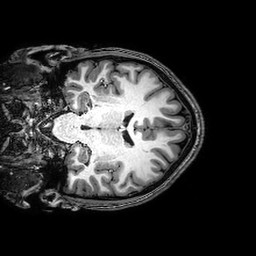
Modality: T1w
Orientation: coronal
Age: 25
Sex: male
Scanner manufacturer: philips
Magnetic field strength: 3 T
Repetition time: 0.00816 s
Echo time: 0.00374 s